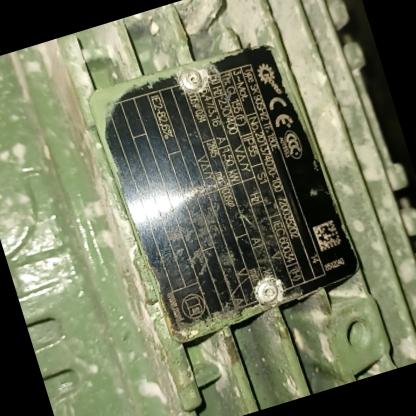
Klasa: tabliczka-znamionowa